Interaction volume radius: 5 \u00c5
Interaction volume height: 25 \u00c5
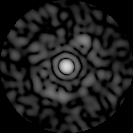
Disorder parameter: 0.8122